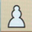
Piece: wP